Question: I'm working on a project and my task is to add an advanced search and filtering option which allows the users to query desired results from a list of Windows events as they want.
The idea is each Windows event log has several properties such as 'LogName', 'Source', 'CreatedDate', 'Message', 'Number', etc. (part of the enum). In total, there are possbile data types: 'String', 'DateTime', 'Integral (Int/Long)', and 'EventEntryType'. Each of these four data types has its own collection of selector operands (part of the enum). Here is a picture to give you a better idea of how the overall structure looks like:

My initial implementation of this idea is this:
'''
public static class SearchProvider
{
public static List<EventLogItem> SearchInLogs(List<EventLogItem> currentLogs, SearchQuery query)
{
switch (query.JoinType)
{
case ConditionJoinType.All:
return SearchAll(currentLogs, query);
case ConditionJoinType.Any:
return SearchAny(currentLogs, query);
default:
return null;
}
}
private static List<EventLogItem> SearchAll(List<EventLogItem> currentLogs, SearchQuery query)
{
foreach (SearchCondition condition in query.Conditions)
{
switch (condition.FieldName)
{
case FieldItem.Category:
switch (condition.SelectorOperator)
{
case SelectorOperator.Contains:
currentLogs = currentLogs.Where(item => item.Category.ToLower().Contains(condition.FieldValue as string)).ToList();
break;
case SelectorOperator.EndsWith:
currentLogs = currentLogs.Where(item => item.Category.ToLower().EndsWith(condition.FieldValue as string)).ToList();
break;
case SelectorOperator.Is:
currentLogs = currentLogs.Where(item => string.Equals(item.Category, condition.FieldValue as string, StringComparison.OrdinalIgnoreCase)).ToList();
break;
case SelectorOperator.StartsWith:
currentLogs = currentLogs.Where(item => item.Category.ToLower().StartsWith(condition.FieldValue as string)).ToList();
break;
}
break;
case FieldItem.InstanceID:
switch (condition.SelectorOperator)
{
case SelectorOperator.Equals:
currentLogs = currentLogs.Where(item => item.InstanceID == long.Parse(condition.FieldValue as string)).ToList();
break;
case SelectorOperator.IsGreaterThan:
currentLogs = currentLogs.Where(item => item.InstanceID > long.Parse(condition.FieldValue as string)).ToList();
break;
case SelectorOperator.IsLessThan:
currentLogs = currentLogs.Where(item => item.InstanceID < long.Parse(condition.FieldValue as string)).ToList();
break;
}
break;
case FieldItem.LogName:
switch (condition.SelectorOperator)
{
case SelectorOperator.Contains:
currentLogs = currentLogs.Where(item => item.LogName.ToLower().Contains(condition.FieldValue as string)).ToList();
break;
case SelectorOperator.EndsWith:
currentLogs = currentLogs.Where(item => item.LogName.ToLower().EndsWith(condition.FieldValue as string)).ToList();
break;
case SelectorOperator.Is:
currentLogs = currentLogs.Where(item => string.Equals(item.LogName, condition.FieldValue as string, StringComparison.OrdinalIgnoreCase)).ToList();
break;
case SelectorOperator.StartsWith:
currentLogs = currentLogs.Where(item => item.LogName.ToLower().StartsWith(condition.FieldValue as string)).ToList();
break;
}
break;
case FieldItem.Message:
switch (condition.SelectorOperator)
{
case SelectorOperator.Contains:
currentLogs = currentLogs.Where(item => item.Message.ToLower().Contains(condition.FieldValue as string)).ToList();
break;
case SelectorOperator.EndsWith:
currentLogs = currentLogs.Where(item => item.Message.ToLower().EndsWith(condition.FieldValue as string)).ToList();
break;
case SelectorOperator.Is:
currentLogs = currentLogs.Where(item => string.Equals(item.Message, condition.FieldValue as string, StringComparison.OrdinalIgnoreCase)).ToList();
break;
case SelectorOperator.StartsWith:
currentLogs = currentLogs.Where(item => item.Message.ToLower().StartsWith(condition.FieldValue as string)).ToList();
break;
}
break;
case FieldItem.Number:
switch (condition.SelectorOperator)
{
case SelectorOperator.Equals:
currentLogs = currentLogs.Where(item => item.Number == int.Parse(condition.FieldValue as string)).ToList();
break;
case SelectorOperator.IsGreaterThan:
currentLogs = currentLogs.Where(item => item.Number > int.Parse(condition.FieldValue as string)).ToList();
break;
case SelectorOperator.IsLessThan:
currentLogs = currentLogs.Where(item => item.Number < int.Parse(condition.FieldValue as string)).ToList();
break;
}
break;
case FieldItem.Source:
switch (condition.SelectorOperator)
{
case SelectorOperator.Contains:
currentLogs = currentLogs.Where(item => item.Source.ToLower().Contains(condition.FieldValue as string)).ToList();
break;
case SelectorOperator.EndsWith:
currentLogs = currentLogs.Where(item => item.Source.ToLower().EndsWith(condition.FieldValue as string)).ToList();
break;
case SelectorOperator.Is:
currentLogs = currentLogs.Where(item => string.Equals(item.Source, condition.FieldValue as string, StringComparison.OrdinalIgnoreCase)).ToList();
break;
case SelectorOperator.StartsWith:
currentLogs = currentLogs.Where(item => item.Source.ToLower().StartsWith(condition.FieldValue as string)).ToList();
break;
}
break;
case FieldItem.Type:
switch (condition.SelectorOperator)
{
case SelectorOperator.Is:
currentLogs = currentLogs.Where(item => item.Type == (EventLogEntryType)Enum.Parse(typeof(EventLogEntryType), condition.FieldValue as string)).ToList();
break;
case SelectorOperator.IsNot:
currentLogs = currentLogs.Where(item => item.Type != (EventLogEntryType)Enum.Parse(typeof(EventLogEntryType), condition.FieldValue as string)).ToList();
break;
}
break;
}
}
return currentLogs;
}
'''
A sample query might look like this:
'''
All of the conditions are met
'''
:
'''
LogName Is "Application"
Message Contains "error"
Type IsNot "Information"
InstanceID IsLessThan 1934
'''
As you can see, the 'SearchAll()' method is quite long and not very maintainable due to the nested 'switch' statements. The code works, however, I feel like this is not the most elegant way to implement this design. Is there a better way to approach this problem? Maybe by figuring out a way to reduce the complexity of the 'switch' hierarchy OR by making the code more generic? Any help/suggestion is appreciated.
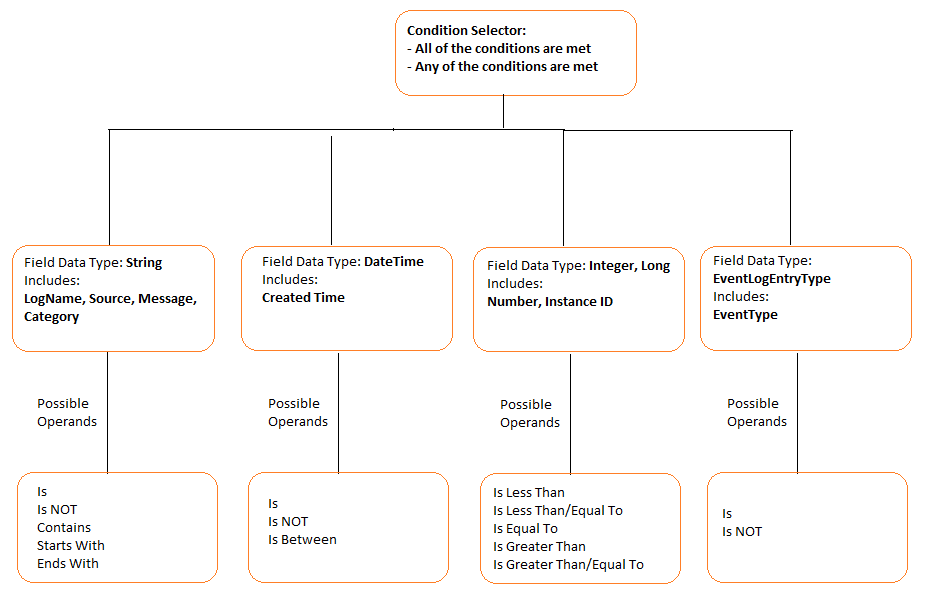
Answer: I think you do need two switch statements, but they don't need to be nested. You can separate out the operations to work generically on any kind of object, and then pass in the object you are searching on at runtime.
'''
public static class SearchProvider
{
static Func<object, bool> GetSearchMethod(SelectorOperator selectorOperator, string conditionFieldValue)
{
switch (selectorOperator)
{
//strings
case SelectorOperator.Contains:
return new Func<object, bool>(s => s.ToString().ToLower().Contains(conditionFieldValue));
case SelectorOperator.StartsWith:
return new Func<object, bool>(s => s.ToString().ToLower().StartsWith(conditionFieldValue));
case SelectorOperator.EndsWith:
return new Func<object, bool>(s => s.ToString().ToLower().EndsWith(conditionFieldValue));
case SelectorOperator.Is:
return new Func<object, bool>(s => string.Equals(s.ToString(), conditionFieldValue, StringComparison.OrdinalIgnoreCase));
//numbers
case SelectorOperator.Equals:
return new Func<object, bool>(n => (long)n == long.Parse(conditionFieldValue));
case SelectorOperator.IsGreaterThan:
return new Func<object, bool>(n => (long)n > long.Parse(conditionFieldValue));
case SelectorOperator.IsLessThan:
return new Func<object, bool>(n => (long)n < long.Parse(conditionFieldValue));
//type
case SelectorOperator.TypeIs:
return new Func<object, bool>(t => (EventLogEntryType)t == (EventLogEntryType)Enum.Parse(typeof(EventLogEntryType), conditionFieldValue));
case SelectorOperator.TypeIsNot:
return new Func<object, bool>(t => (EventLogEntryType)t != (EventLogEntryType)Enum.Parse(typeof(EventLogEntryType), conditionFieldValue));
default:
throw new Exception("Unknown selector operator");
}
}
private static List<EventLogItem> SearchAll(List<EventLogItem> currentLogs, SearchQuery query)
{
foreach (SearchCondition condition in query.Conditions)
{
var search = GetSearchMethod(condition.SelectorOperator, condition.FieldValue as string);
switch (condition.FieldName)
{
case FieldItem.Category:
currentLogs = currentLogs.Where(item => search(item.Category)).ToList();
break;
case FieldItem.InstanceID:
currentLogs = currentLogs.Where(item => search(item.InstanceID)).ToList();
break;
case FieldItem.LogName:
currentLogs = currentLogs.Where(item => search(item.LogName)).ToList();
break;
case FieldItem.Message:
currentLogs = currentLogs.Where(item => search(item.Message)).ToList();
break;
case FieldItem.Number:
currentLogs = currentLogs.Where(item => search(item.Number)).ToList();
break;
case FieldItem.Source:
currentLogs = currentLogs.Where(item => search(item.Source)).ToList();
break;
case FieldItem.Type:
currentLogs = currentLogs.Where(item => search(item.Type)).ToList();
break;
}
}
return currentLogs;
}
}
'''